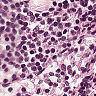
Metastatic tissue present: no